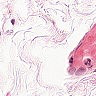
Metastatic tissue present: no